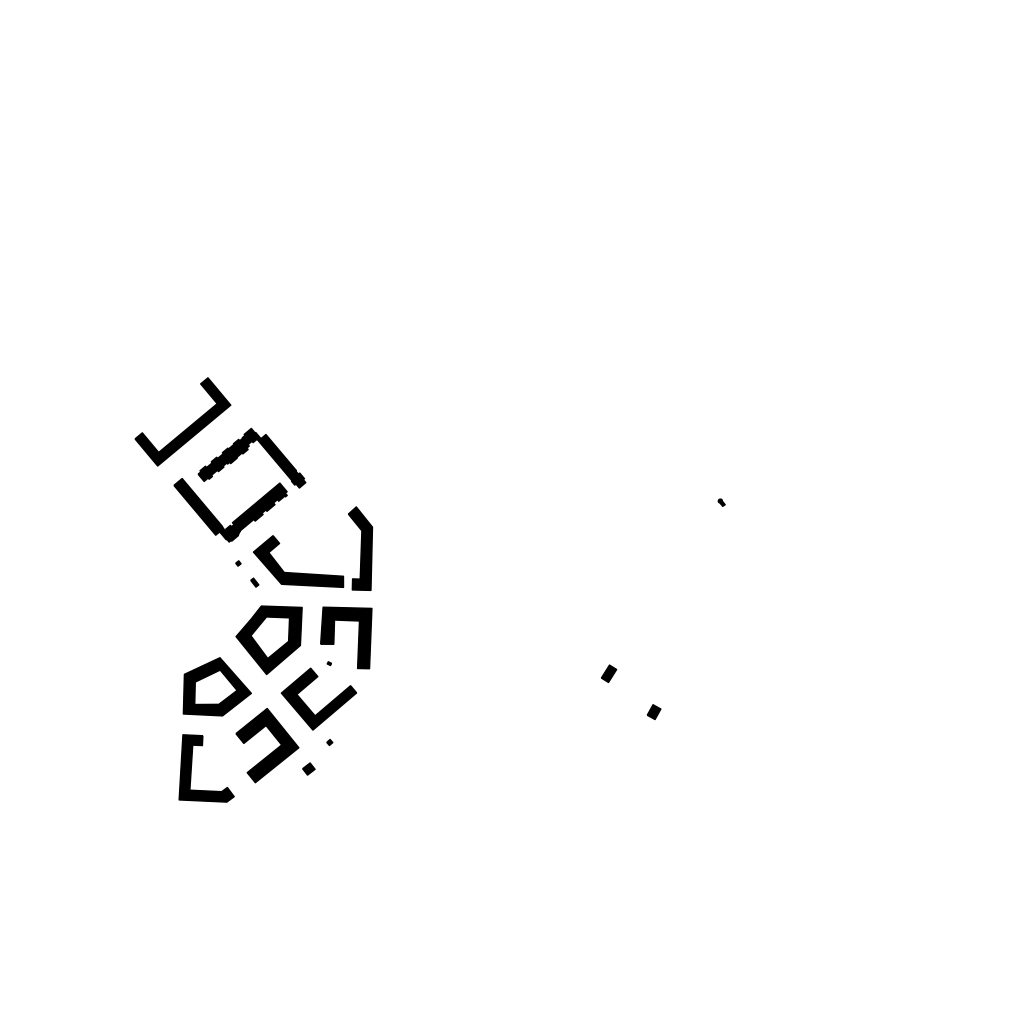
Tags: overhead vector_map, industrial, recreation, residential, special, modern, individual_rise, low_rise, density_1, Building, 1.0 km²